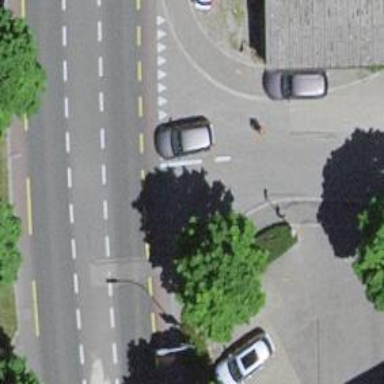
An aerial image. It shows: Road with "give way" sign.